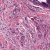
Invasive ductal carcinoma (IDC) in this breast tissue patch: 1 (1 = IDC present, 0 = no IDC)